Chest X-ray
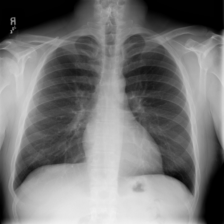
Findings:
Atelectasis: negative
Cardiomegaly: negative
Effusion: negative
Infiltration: negative
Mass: negative
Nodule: negative
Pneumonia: negative
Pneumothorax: negative
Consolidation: negative
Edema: negative
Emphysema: negative
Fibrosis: negative
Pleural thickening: negative
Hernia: negative